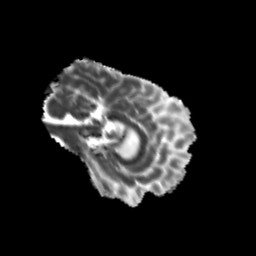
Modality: MD
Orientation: sagittal
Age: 36
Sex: male
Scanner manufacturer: siemens
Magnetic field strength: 3 T
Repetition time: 3.5 s
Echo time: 0.104 s